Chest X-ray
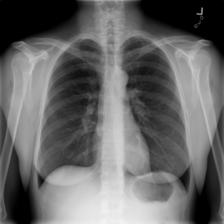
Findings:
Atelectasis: negative
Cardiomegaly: negative
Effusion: negative
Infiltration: negative
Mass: negative
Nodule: negative
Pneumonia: negative
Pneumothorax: negative
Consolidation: negative
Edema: negative
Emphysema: negative
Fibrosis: negative
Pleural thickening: negative
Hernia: negative